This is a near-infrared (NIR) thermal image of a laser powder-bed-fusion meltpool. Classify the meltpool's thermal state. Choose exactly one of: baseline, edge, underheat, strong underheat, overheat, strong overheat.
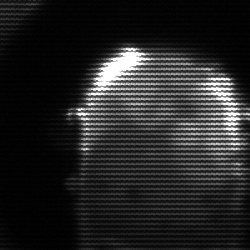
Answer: baseline